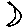
Label: moon